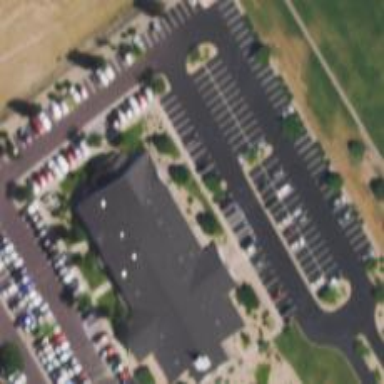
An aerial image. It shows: Parking space.